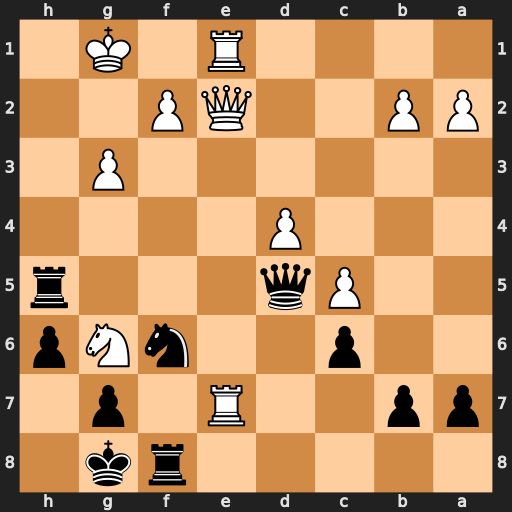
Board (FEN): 5rk1/pp2R1p1/2p2nNp/2Pq3r/3P4/6P1/PP2QP2/4R1K1
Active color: b
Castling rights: -
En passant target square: -
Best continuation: Qh1#